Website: home-depot
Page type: review-order
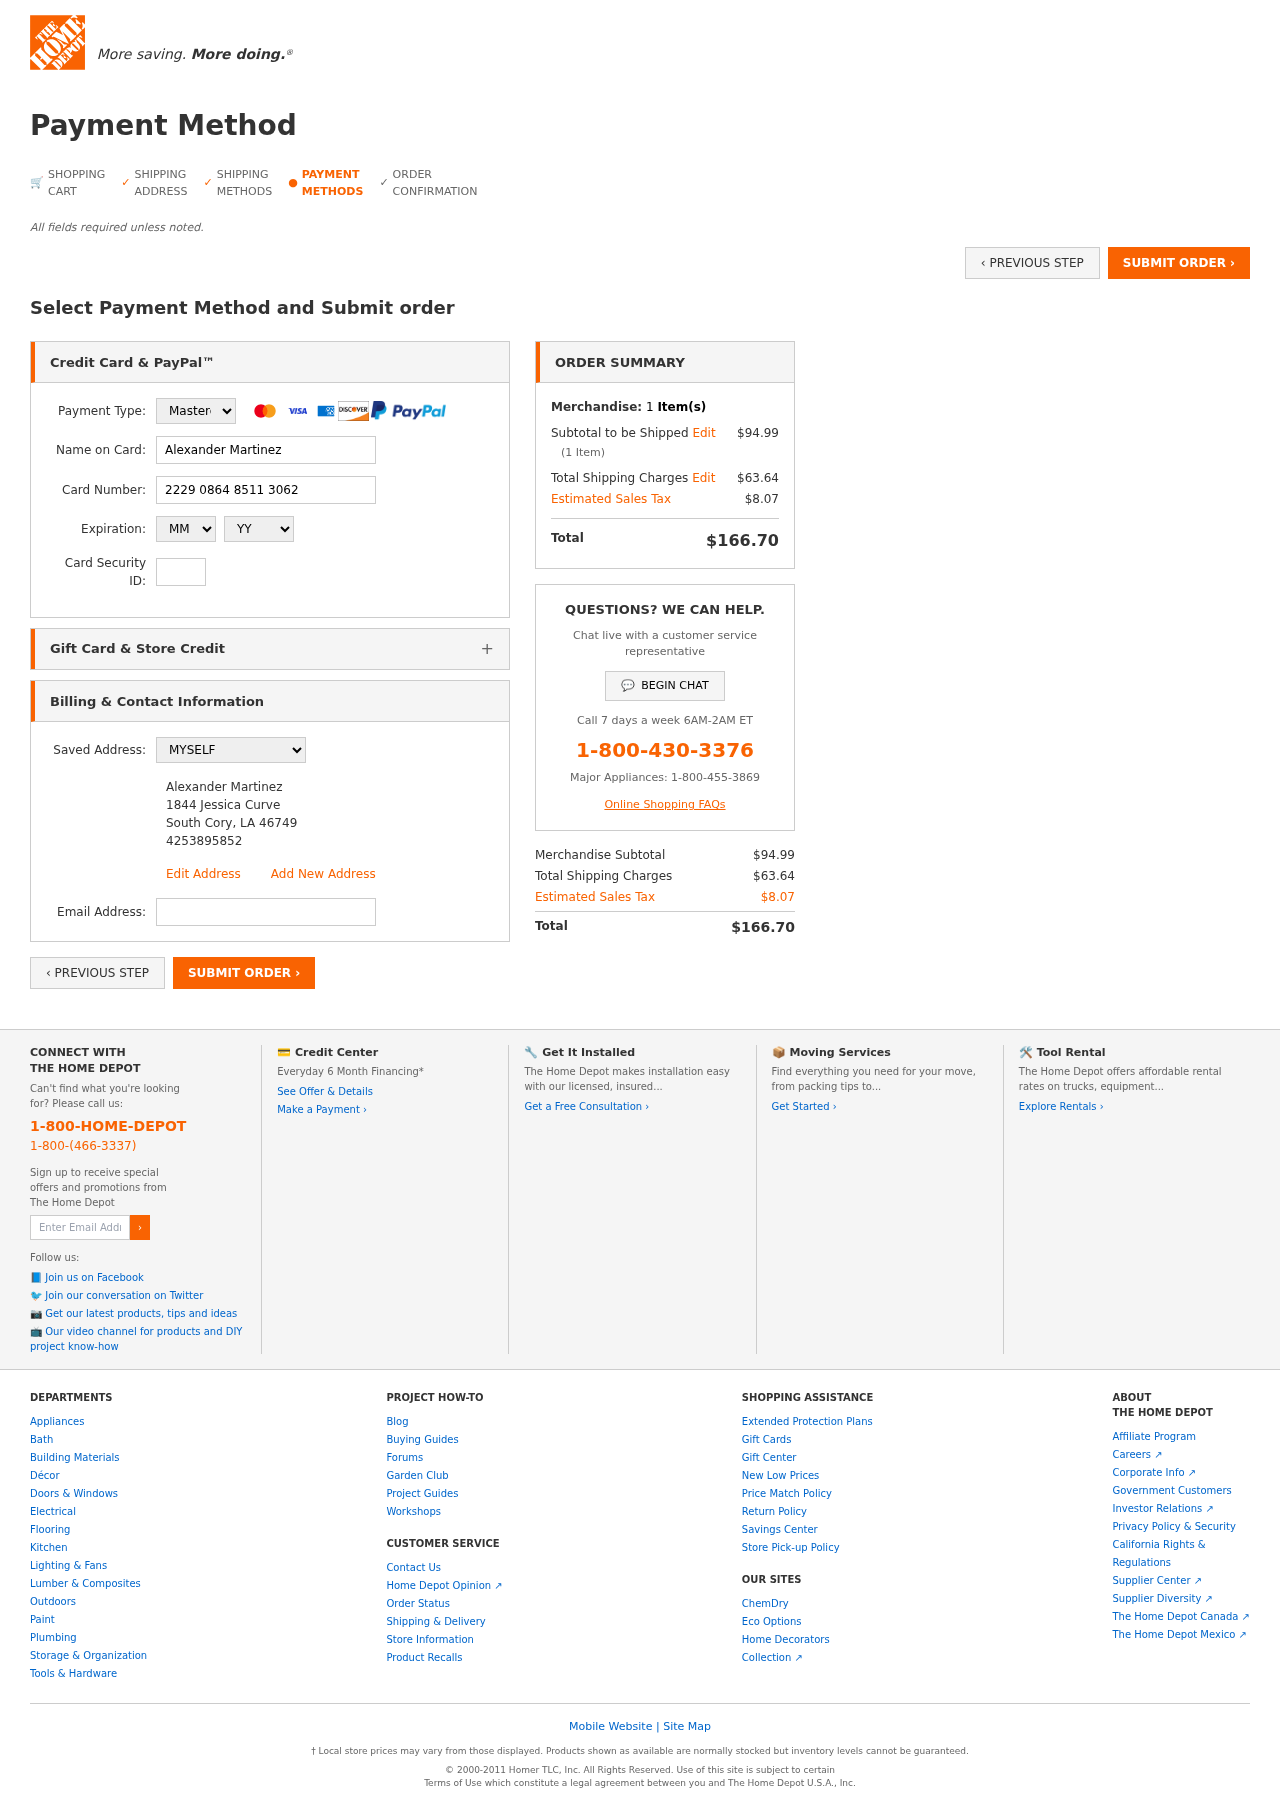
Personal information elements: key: PII_CARD_CVV
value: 392
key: PII_CARD_EXPIRY_MONTH
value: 02
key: PII_CARD_EXPIRY_YEAR
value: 26
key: PII_CARD_NUMBER
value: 2229 0864 8511 3062
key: PII_CARD_TYPE
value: Mastercard
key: PII_EMAIL
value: amartinez@yahoo.com
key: PII_FULLNAME
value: Alexander Martinez
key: PII_FULLNAME2
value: Alexander Martinez
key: PII_STREET2
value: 1844 Jessica Curve
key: PII_CITY2
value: South Cory
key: PII_STATE_ABBR2
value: LA
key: PII_POSTCODE2
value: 46749
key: PII_PHONE2
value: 4253895852
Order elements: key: ORDER_NUM_ITEMS
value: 1
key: ORDER_SUBTOTAL
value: $94.99
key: ORDER_NUM_ITEMS2
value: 1
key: ORDER_SHIPPING_COST
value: $63.64
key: ORDER_TAX
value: $8.07
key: ORDER_TOTAL
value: $166.70
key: ORDER_SUBTOTAL2
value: $94.99
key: ORDER_SHIPPING_COST2
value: $63.64
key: ORDER_TAX2
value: $8.07
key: ORDER_TOTAL2
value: $166.70